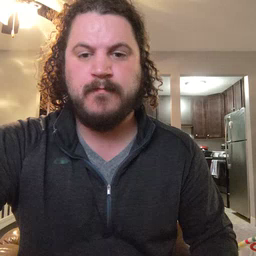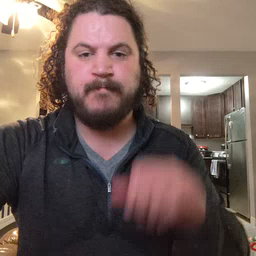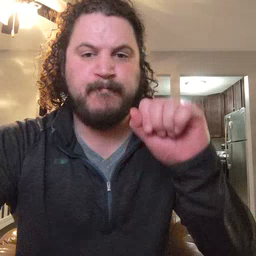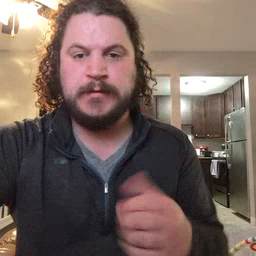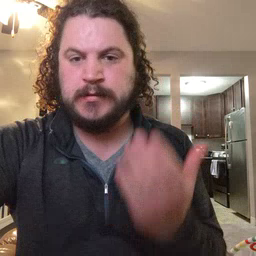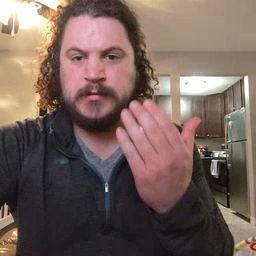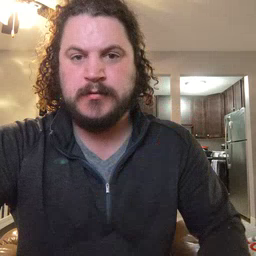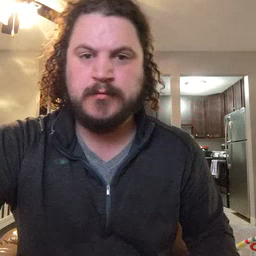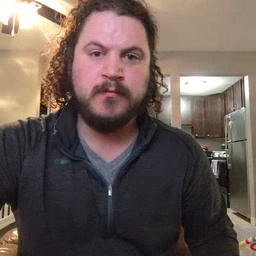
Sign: mitten